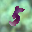
Label: 5